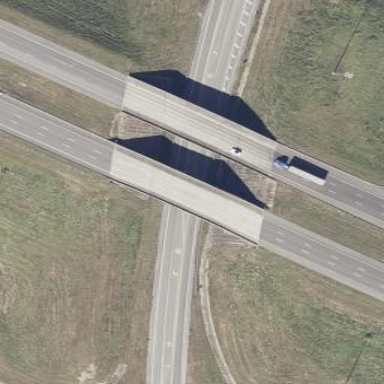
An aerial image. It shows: Bridge with beam structure.